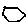
Label: hexagon